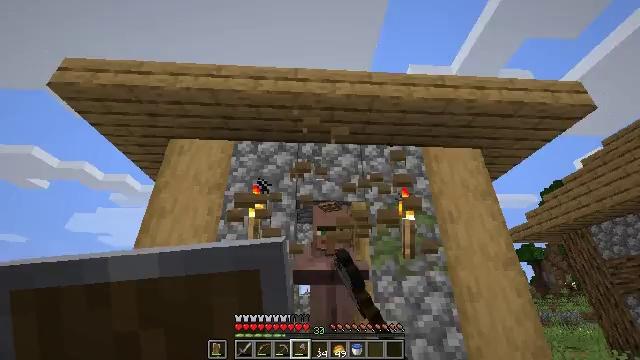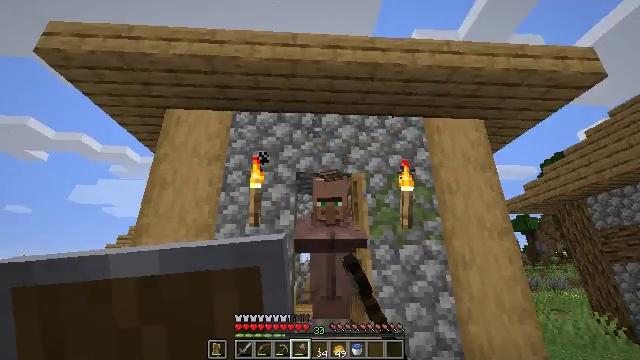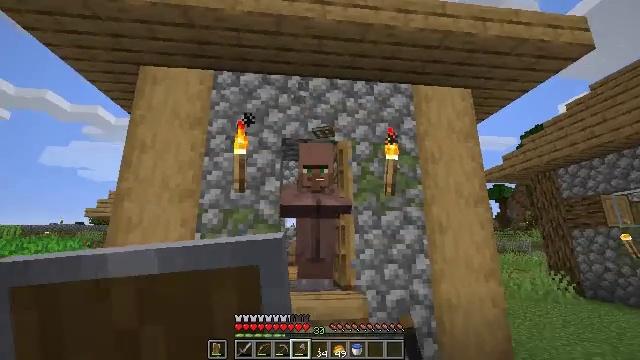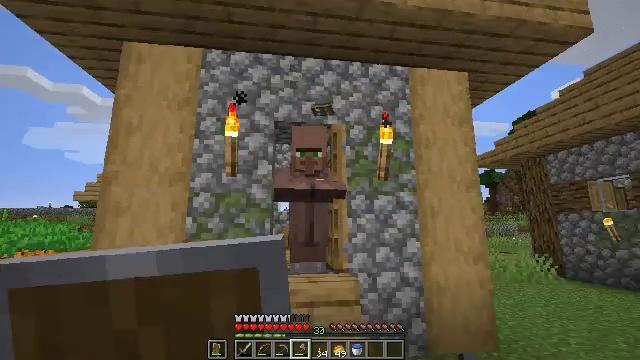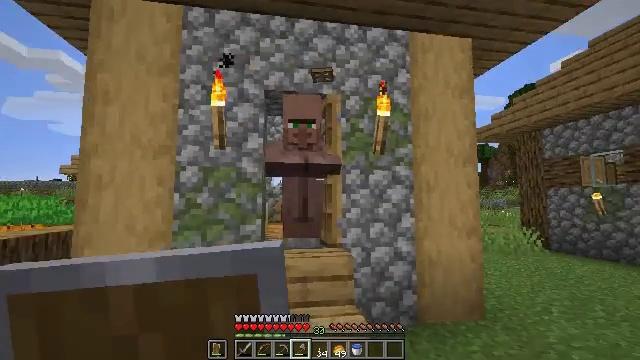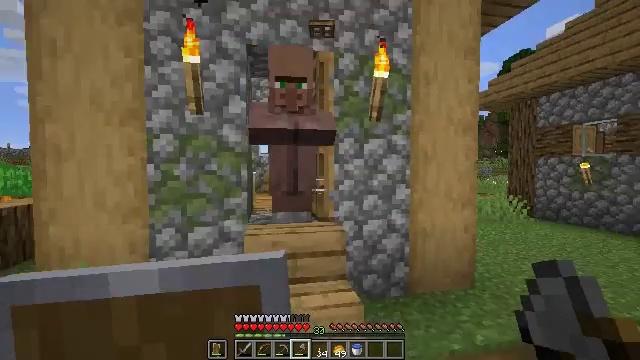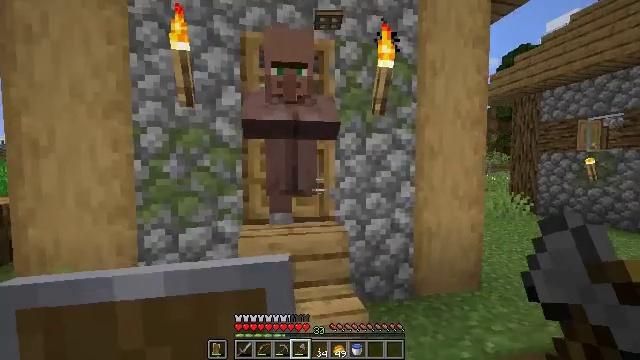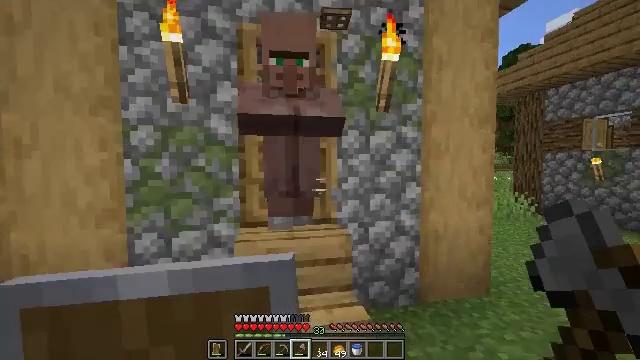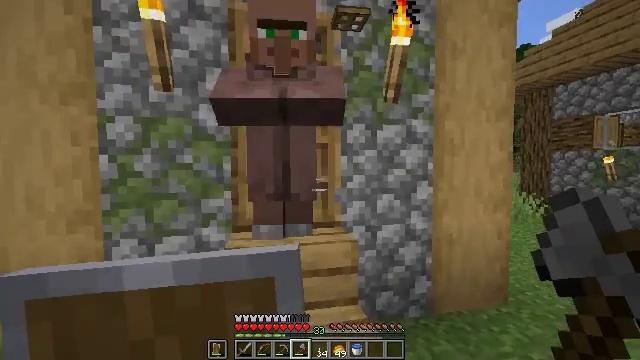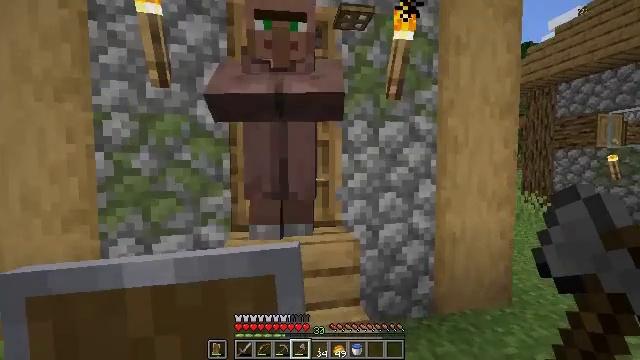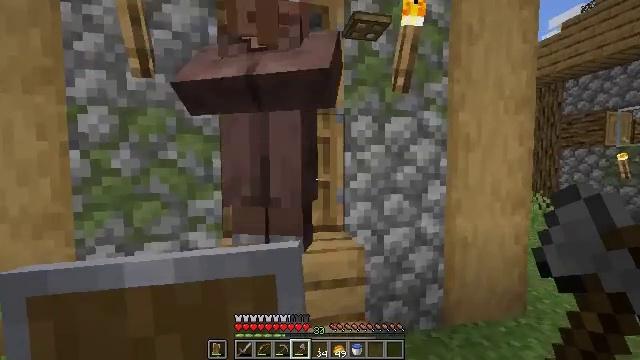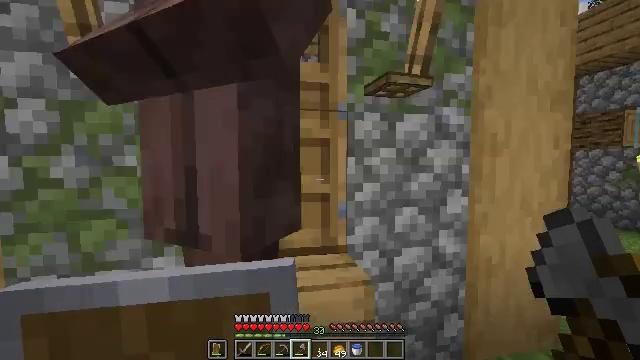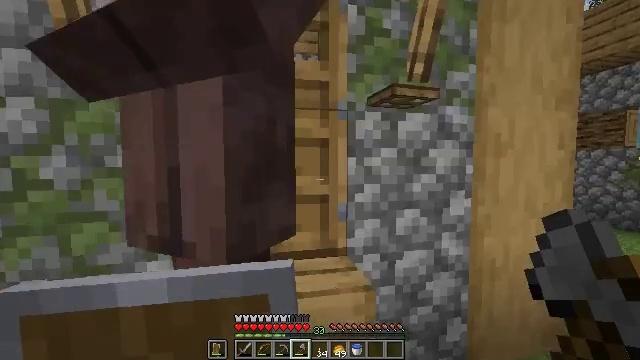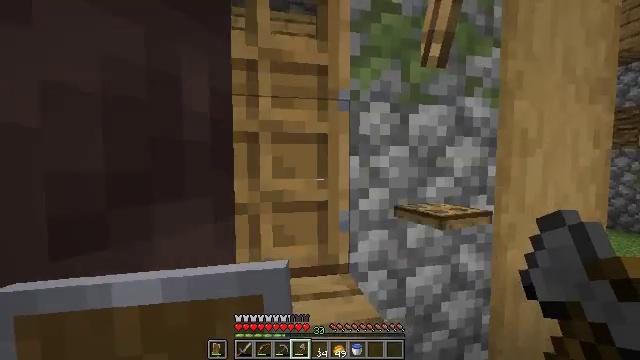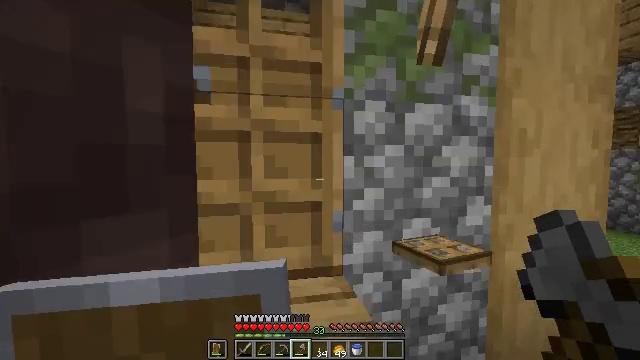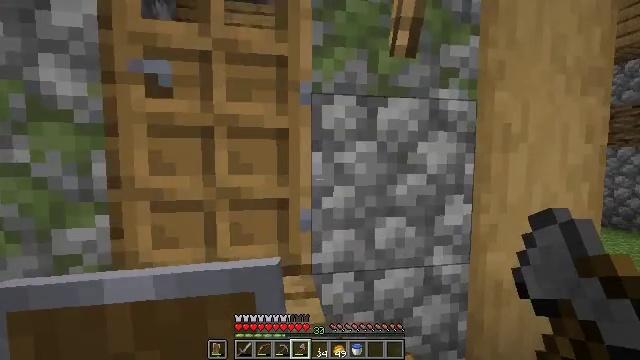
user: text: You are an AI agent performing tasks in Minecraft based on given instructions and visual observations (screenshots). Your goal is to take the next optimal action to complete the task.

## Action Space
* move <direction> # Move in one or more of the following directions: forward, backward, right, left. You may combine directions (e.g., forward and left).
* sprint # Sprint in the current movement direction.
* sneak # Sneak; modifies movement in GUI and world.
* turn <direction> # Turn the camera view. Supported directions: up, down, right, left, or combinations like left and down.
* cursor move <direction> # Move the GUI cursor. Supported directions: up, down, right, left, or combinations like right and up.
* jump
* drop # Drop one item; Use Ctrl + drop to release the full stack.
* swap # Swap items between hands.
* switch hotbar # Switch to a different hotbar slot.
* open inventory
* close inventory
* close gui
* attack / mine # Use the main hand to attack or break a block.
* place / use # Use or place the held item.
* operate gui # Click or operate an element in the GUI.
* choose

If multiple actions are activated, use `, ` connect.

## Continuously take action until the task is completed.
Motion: motion action
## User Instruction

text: Attack the cauldron to retrieve it.
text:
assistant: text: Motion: turn down
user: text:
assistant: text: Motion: turn right and down
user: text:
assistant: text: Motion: move forward, turn right and down
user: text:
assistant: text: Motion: move forward, turn right and down
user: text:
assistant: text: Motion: move forward, turn right and down
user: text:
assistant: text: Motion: move forward
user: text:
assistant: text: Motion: move forward
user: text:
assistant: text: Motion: move forward
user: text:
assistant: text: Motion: move forward
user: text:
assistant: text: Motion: move forward
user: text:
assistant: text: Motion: move forward
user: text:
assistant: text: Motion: move forward
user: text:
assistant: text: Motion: no_op
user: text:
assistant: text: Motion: move right
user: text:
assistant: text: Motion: move right, turn left
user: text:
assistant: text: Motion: move back and move right, turn left and down
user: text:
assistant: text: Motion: move back and move right, turn left and down
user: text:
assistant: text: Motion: move back and move right, turn left and down
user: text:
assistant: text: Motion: move back and move right, turn left and down
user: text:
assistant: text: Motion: move back and move right, turn left
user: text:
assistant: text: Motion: move back, turn left and up
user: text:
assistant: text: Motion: no_op
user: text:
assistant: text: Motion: no_op
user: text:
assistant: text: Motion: no_op
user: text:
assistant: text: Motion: no_op
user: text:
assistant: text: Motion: move left
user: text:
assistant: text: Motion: move left, turn left
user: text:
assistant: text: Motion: move left, turn left and down
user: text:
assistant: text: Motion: no_op
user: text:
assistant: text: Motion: no_op